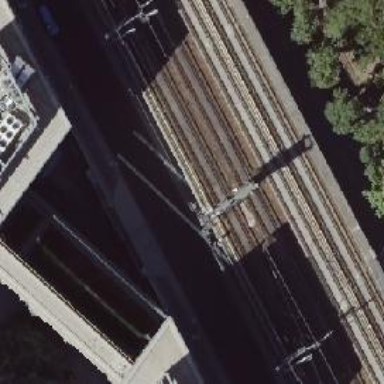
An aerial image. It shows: Railway signal.